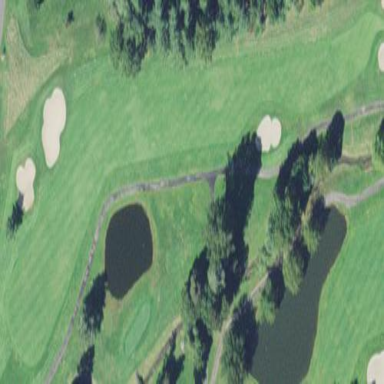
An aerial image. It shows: Golf fairway surrounded by grass.